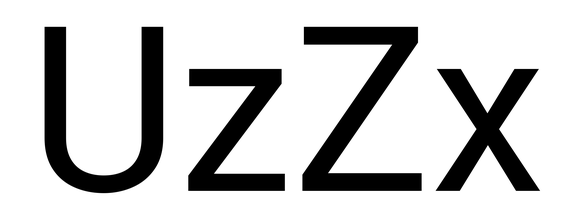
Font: Roboto_Regular